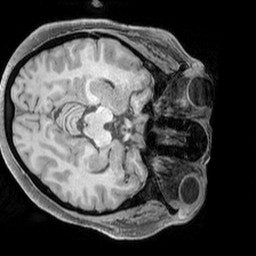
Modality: T1w
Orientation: axial
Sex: female
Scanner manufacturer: siemens
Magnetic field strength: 3 T
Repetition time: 2.3 s
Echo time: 0.00226 s